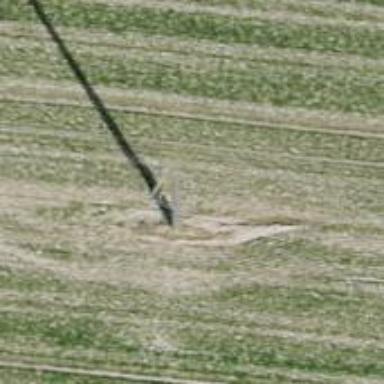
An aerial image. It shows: Power pole.